Here is the time-frequency representation (spectrogram) of a rolling-element bearing's vibration measurement. Determine the bearing's health state. Answer with exactly one of: normal, inner_race, outer_race, ball.
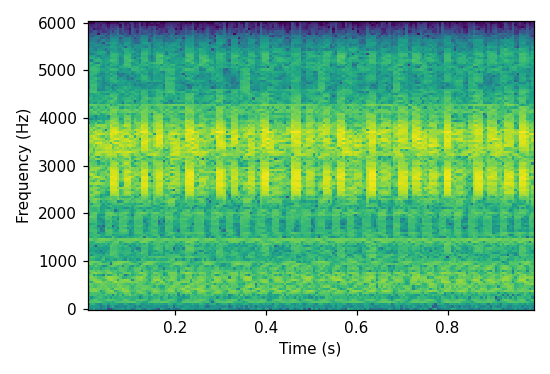
Answer: inner_race